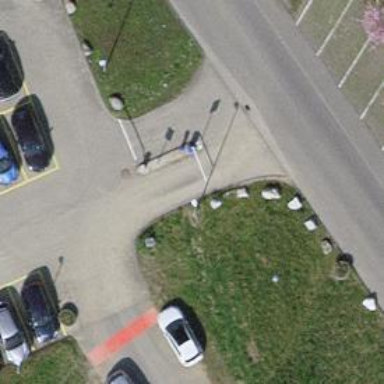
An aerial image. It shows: Lift gate barrier.